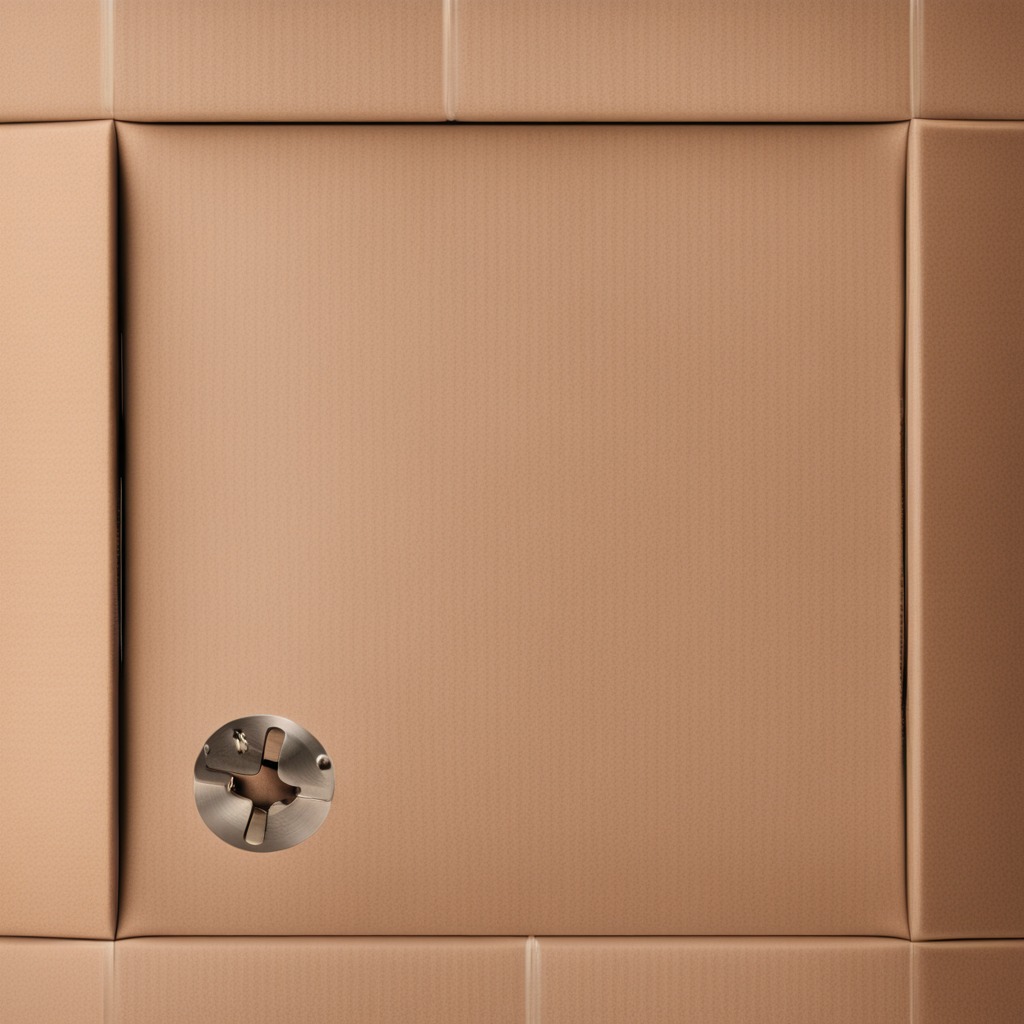
A metal screw is lying on the cardboard box surface in an outdoor workshop during daytime bright natural light soft shadows slightly creased but